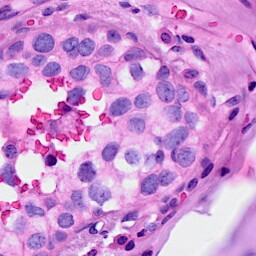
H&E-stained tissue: Breast